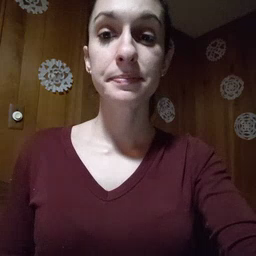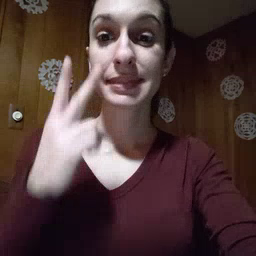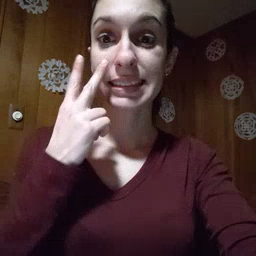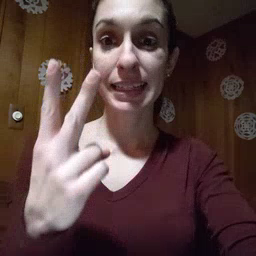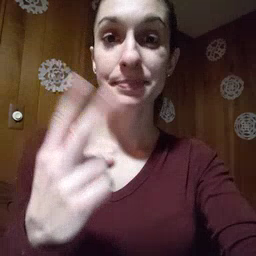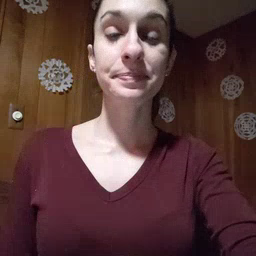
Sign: see